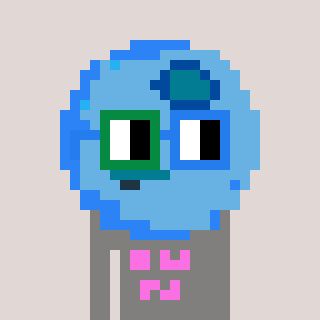
a pixel art character with square green and blue glasses, a blueberry-shaped head and a bluegrey-colored body on a warm background